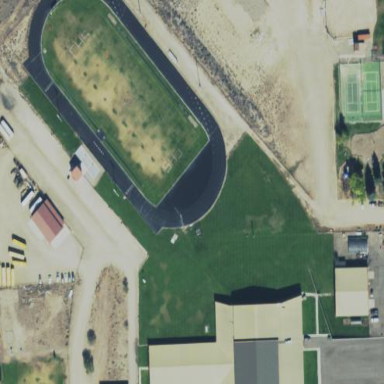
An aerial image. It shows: American football pitch for leisure and sport activities.